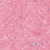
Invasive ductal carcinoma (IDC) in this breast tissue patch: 0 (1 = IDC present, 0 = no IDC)